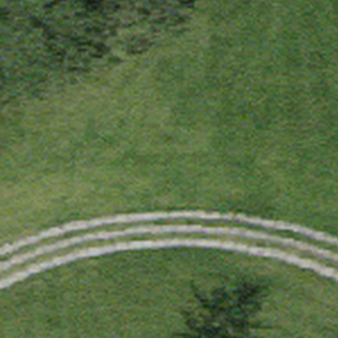
Label: other